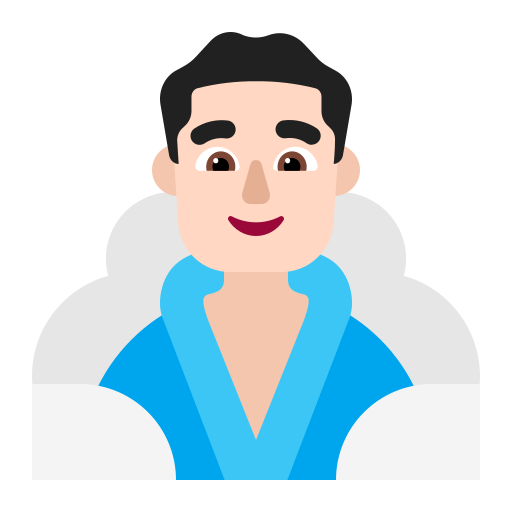
man in steamy room flat light